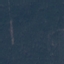
Land use / land cover: Forest